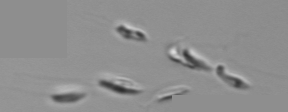
Label: Dinobryon